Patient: sex M, age 36
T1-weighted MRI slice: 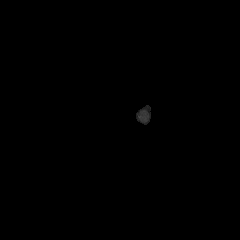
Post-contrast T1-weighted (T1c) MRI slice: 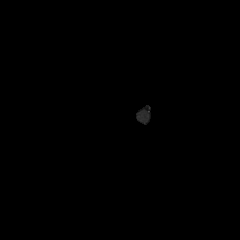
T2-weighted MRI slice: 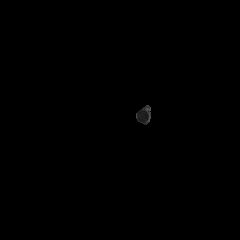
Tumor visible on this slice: no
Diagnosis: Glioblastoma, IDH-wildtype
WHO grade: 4